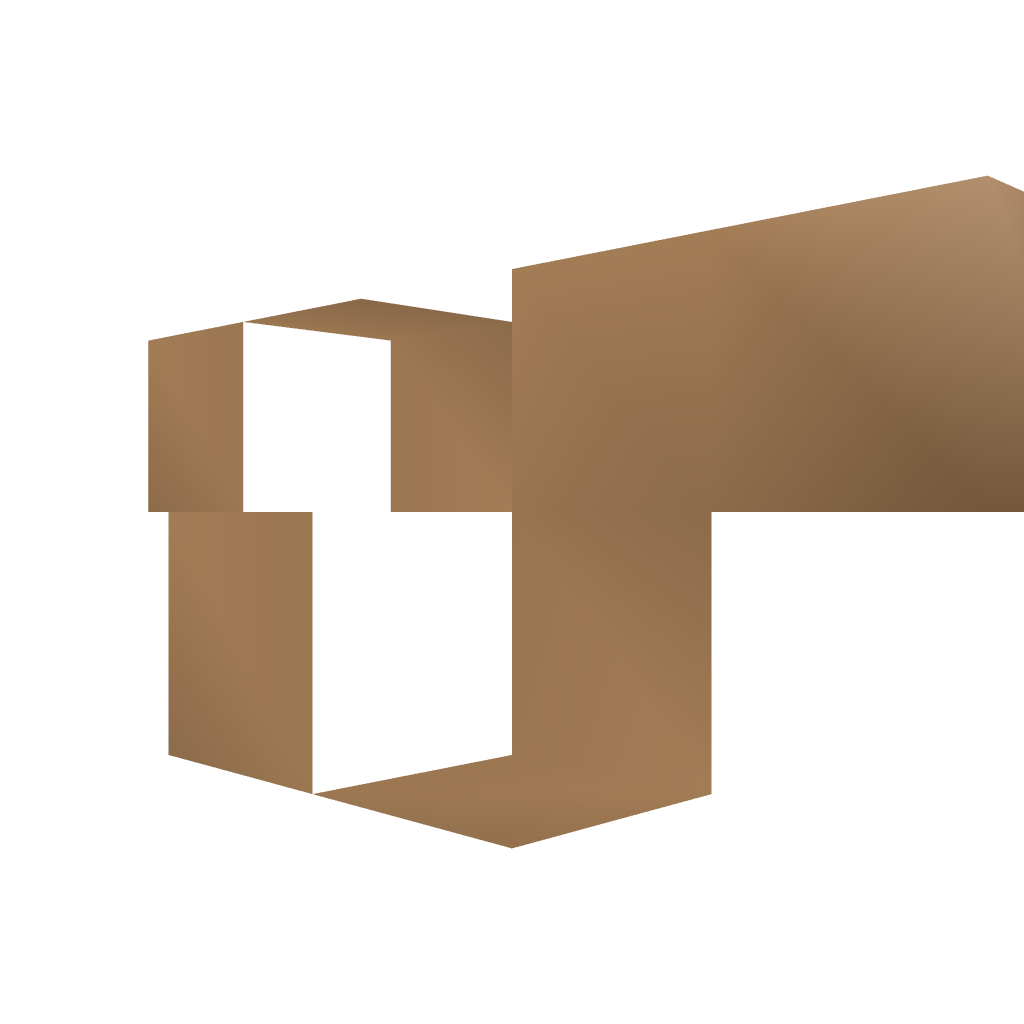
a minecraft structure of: Fireworks Crafting Set bad low quality